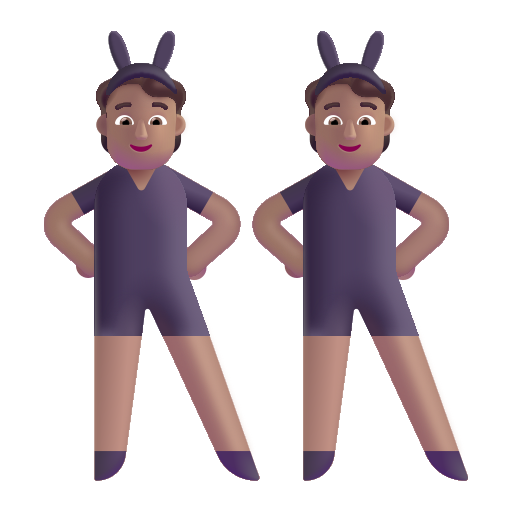
person with bunny ears color